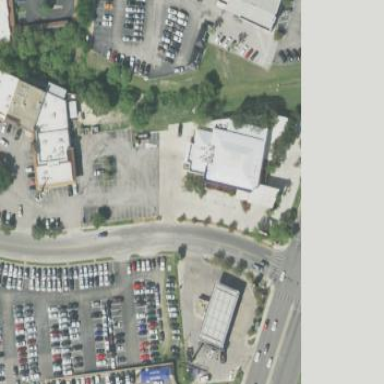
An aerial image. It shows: Retail area.